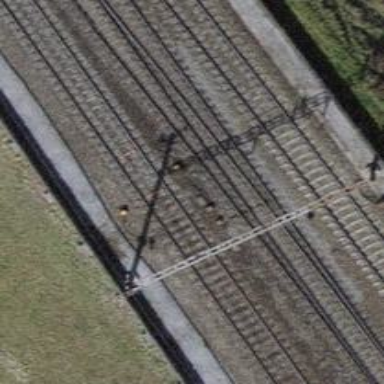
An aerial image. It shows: Railway with electrified contact lines running along embankment.